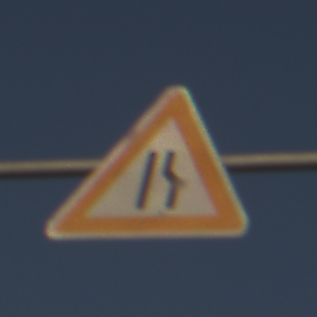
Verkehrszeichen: EinseitigVerengteFahrbahnRechts
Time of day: SunriseSunset
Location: Outdoor (Nature)
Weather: Clear
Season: NotSpecified
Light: Natural